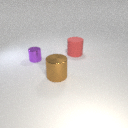
large red rubber cylinder behind small purple metal cylinder